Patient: sex M, age 43
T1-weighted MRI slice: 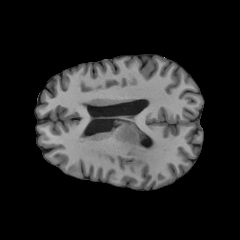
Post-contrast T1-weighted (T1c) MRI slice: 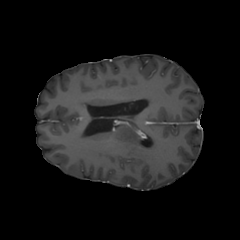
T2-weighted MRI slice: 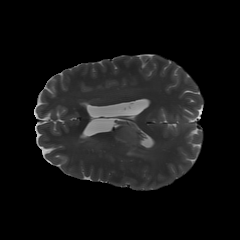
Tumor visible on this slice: yes
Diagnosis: Glioblastoma, IDH-wildtype
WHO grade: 4